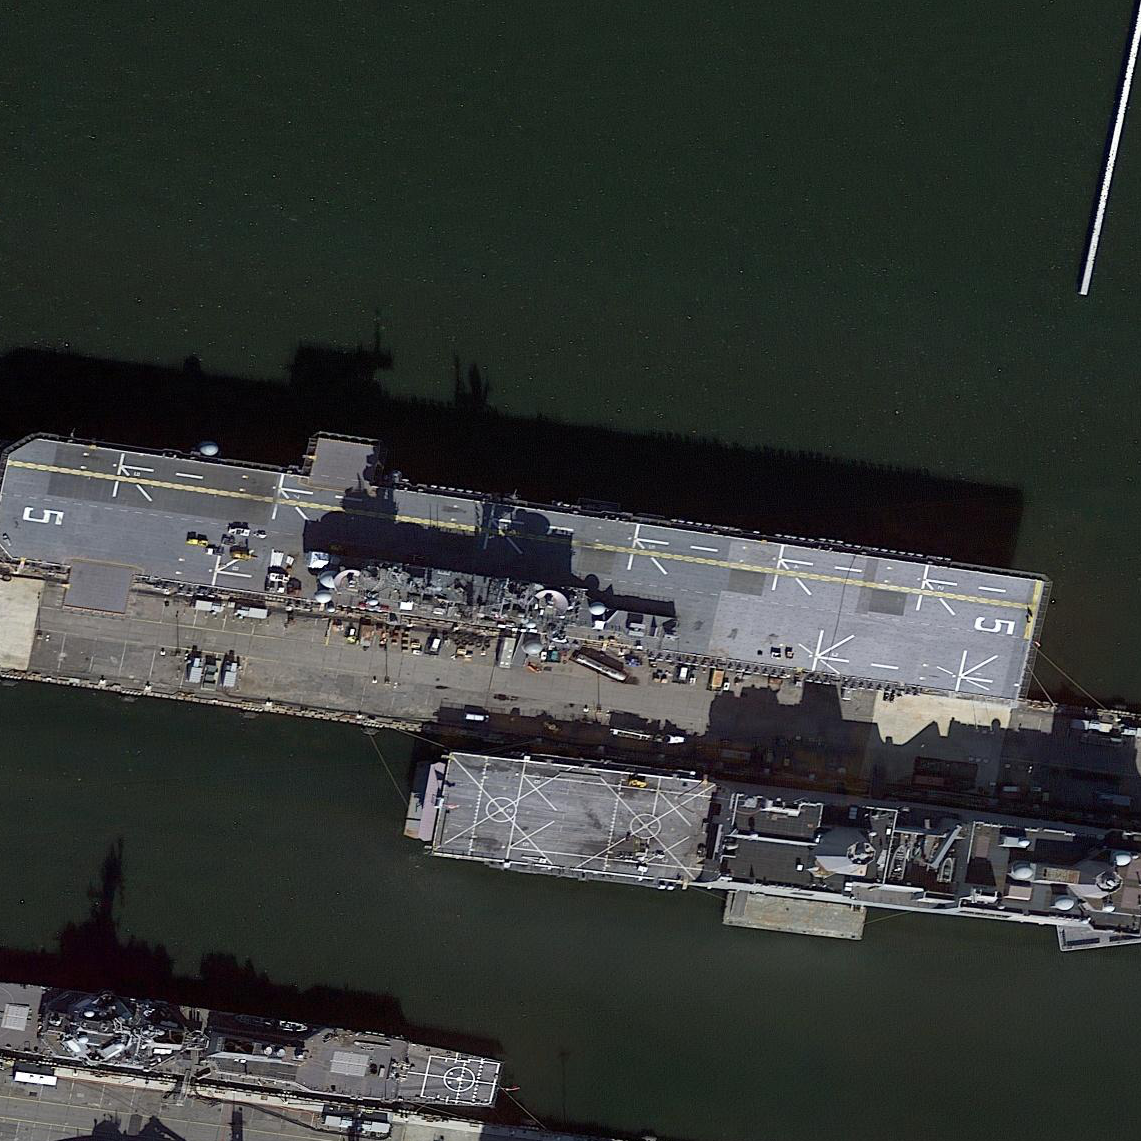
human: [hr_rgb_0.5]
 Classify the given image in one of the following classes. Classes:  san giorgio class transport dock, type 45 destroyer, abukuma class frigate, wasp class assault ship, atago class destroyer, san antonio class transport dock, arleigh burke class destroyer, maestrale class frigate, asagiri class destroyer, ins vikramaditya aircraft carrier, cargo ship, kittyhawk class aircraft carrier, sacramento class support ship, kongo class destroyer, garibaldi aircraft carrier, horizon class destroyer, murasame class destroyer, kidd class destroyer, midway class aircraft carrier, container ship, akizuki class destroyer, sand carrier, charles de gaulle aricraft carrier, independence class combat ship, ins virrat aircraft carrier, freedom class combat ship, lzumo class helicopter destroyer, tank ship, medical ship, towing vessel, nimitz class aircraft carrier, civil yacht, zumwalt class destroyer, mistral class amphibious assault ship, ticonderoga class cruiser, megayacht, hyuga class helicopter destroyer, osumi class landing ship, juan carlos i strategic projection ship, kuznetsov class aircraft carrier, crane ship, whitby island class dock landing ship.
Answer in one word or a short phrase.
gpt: Wasp class assault ship